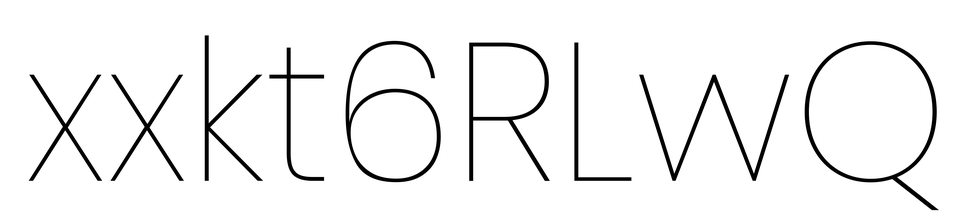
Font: Poppins-Thin